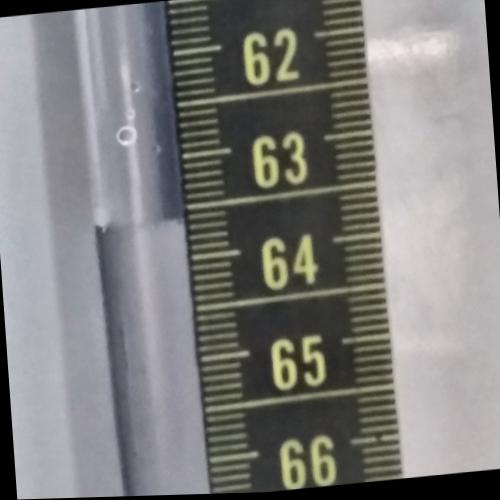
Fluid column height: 63.6 cm